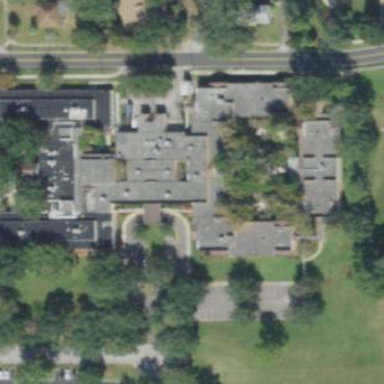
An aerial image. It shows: Nursing home building.